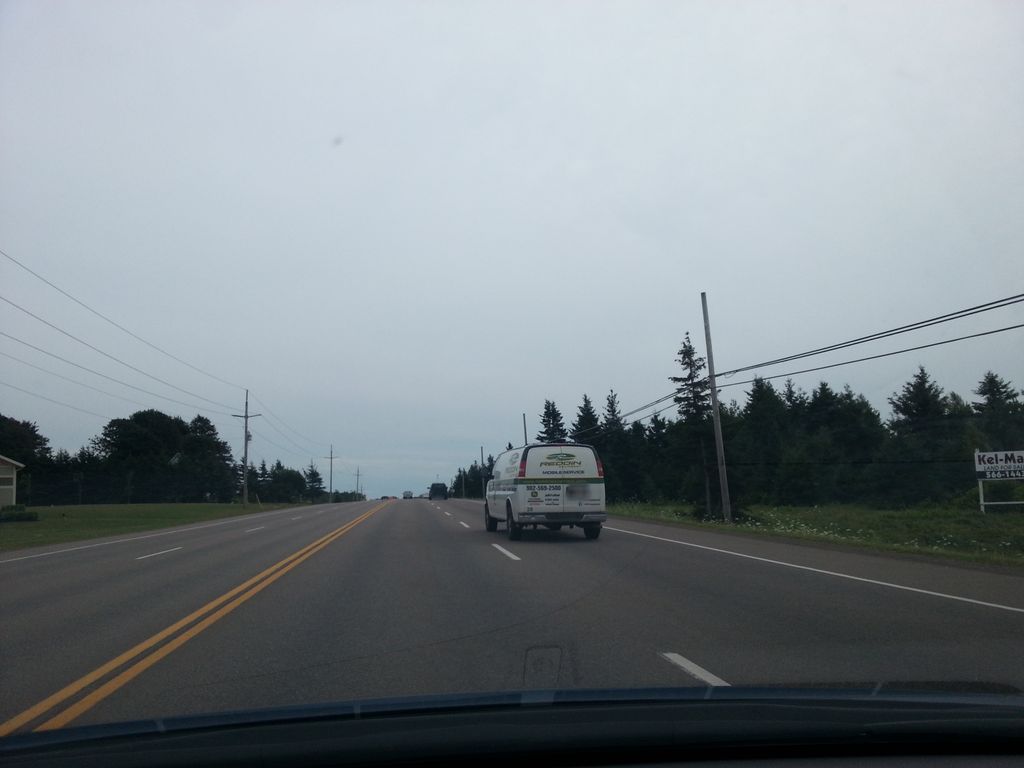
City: charlottetown